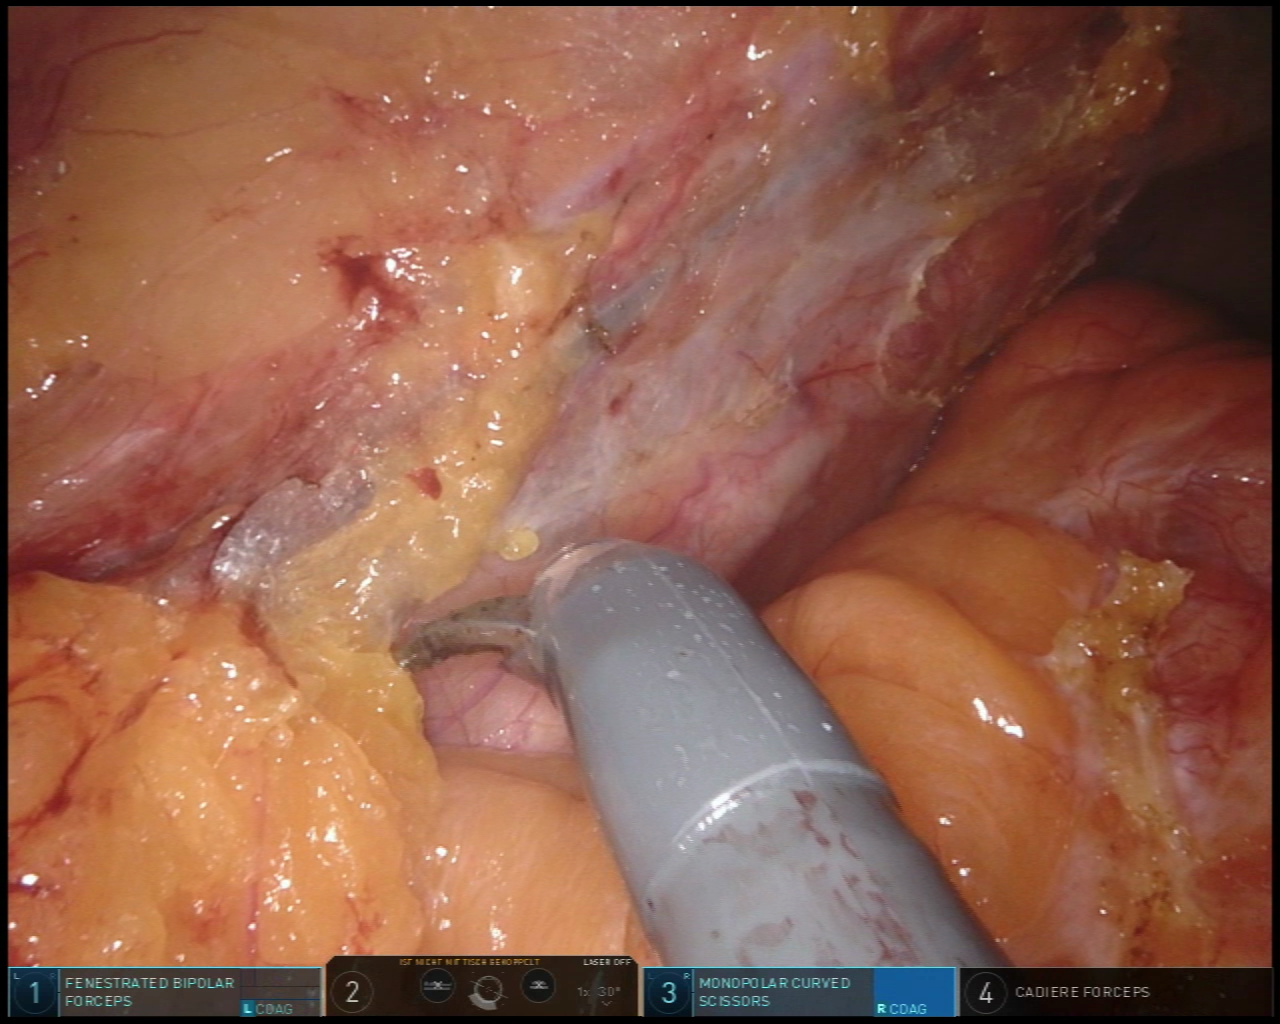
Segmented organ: ureter
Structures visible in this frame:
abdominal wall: no
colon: no
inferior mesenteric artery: no
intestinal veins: no
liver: no
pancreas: no
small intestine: no
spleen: no
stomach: no
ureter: yes
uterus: no
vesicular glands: no